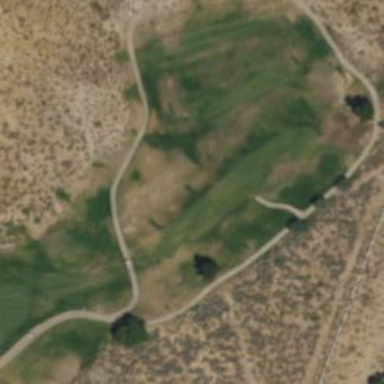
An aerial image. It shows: Golf hole.